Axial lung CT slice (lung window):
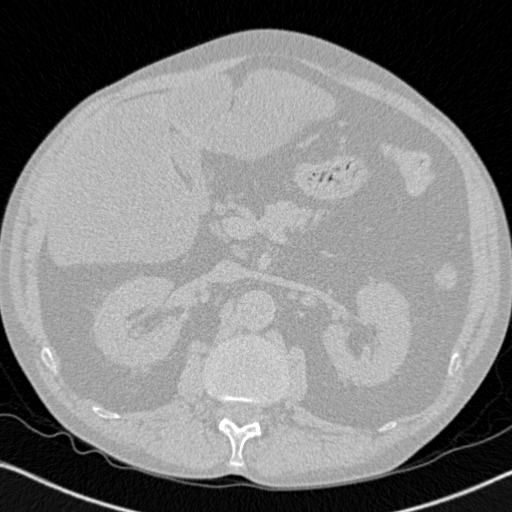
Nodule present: no